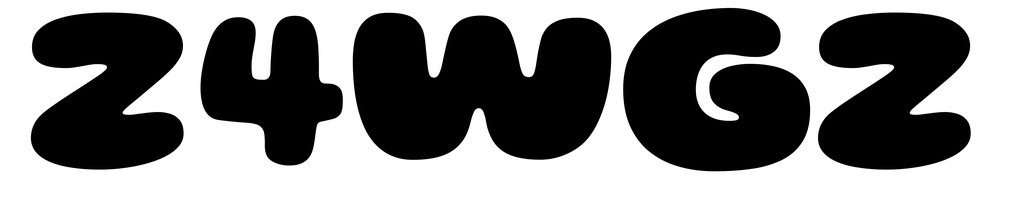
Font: Gluten_Black